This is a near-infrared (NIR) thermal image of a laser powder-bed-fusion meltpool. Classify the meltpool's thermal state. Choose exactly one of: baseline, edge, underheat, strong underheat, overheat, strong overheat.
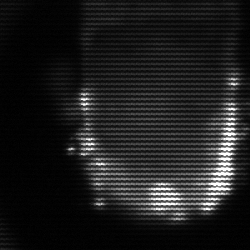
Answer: baseline